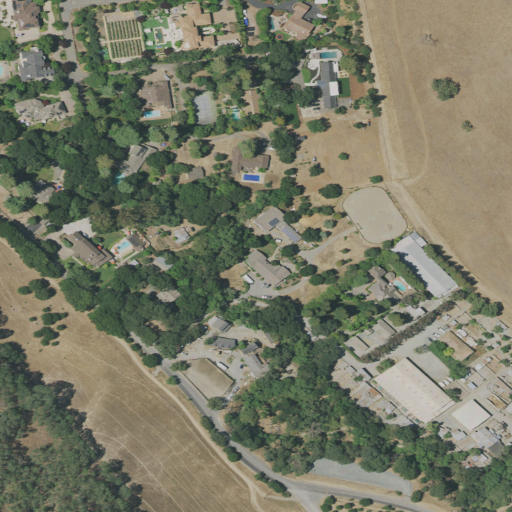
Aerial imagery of valley in California named Pine Canyon containing open development, low intensity development, shrub, medium intensity development, grassland, and mixed forest